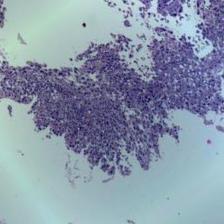
Diagnosis: OSCC